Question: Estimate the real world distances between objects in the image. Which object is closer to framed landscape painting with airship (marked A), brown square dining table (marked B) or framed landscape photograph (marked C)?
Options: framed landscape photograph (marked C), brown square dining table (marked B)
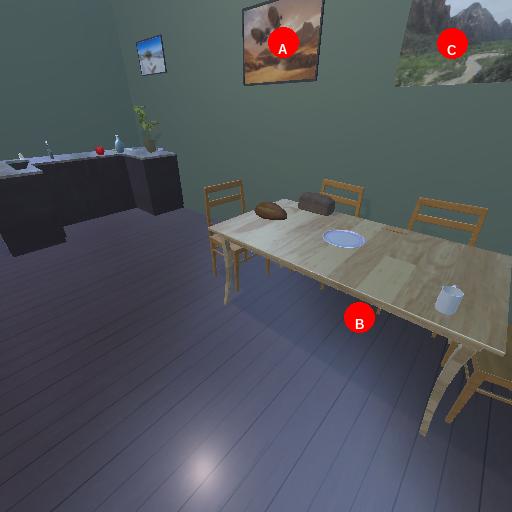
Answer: framed landscape photograph (marked C)